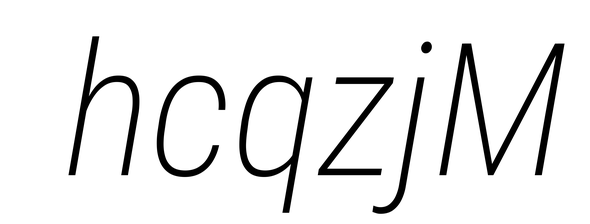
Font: Roboto-Italic_Condensed_ExtraLight_Italic